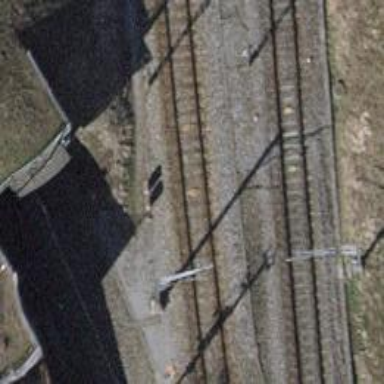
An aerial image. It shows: Single-track electrified railway siding with contact line.